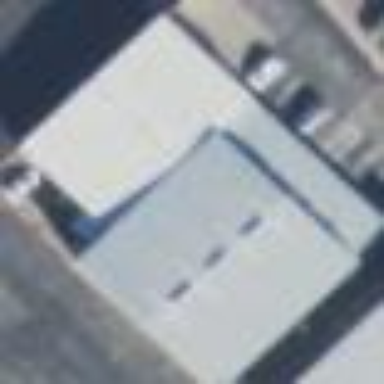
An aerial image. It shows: Hangar at the airport.